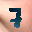
Label: 7